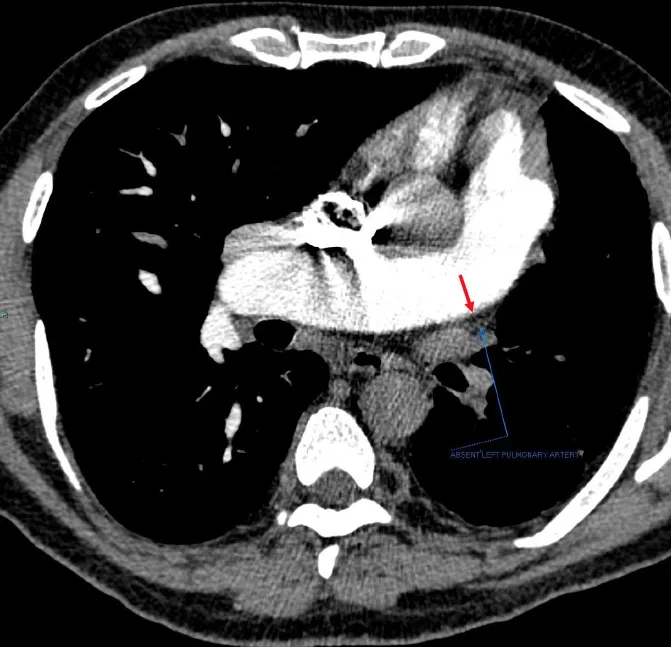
Absent left pulmonary artery. Clear fat plane at site of normal origin of the left pulmonary artery.
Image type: radiology (ct)